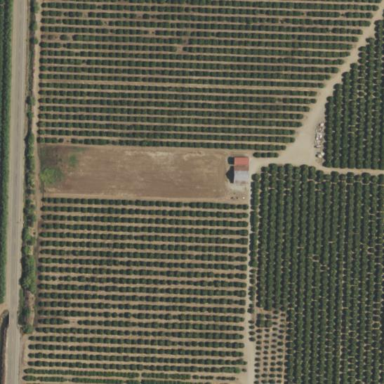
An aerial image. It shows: Orange orchard with rows of orange trees.